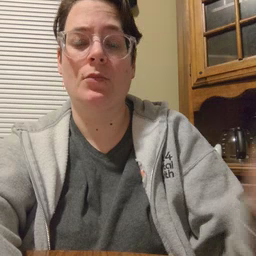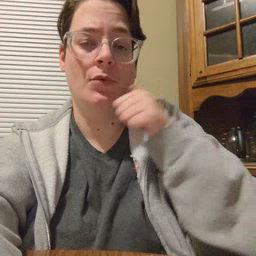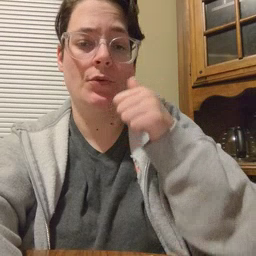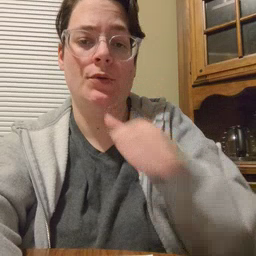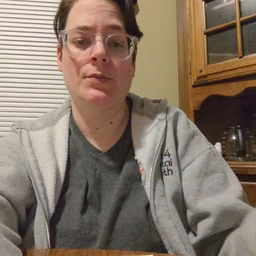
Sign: girl